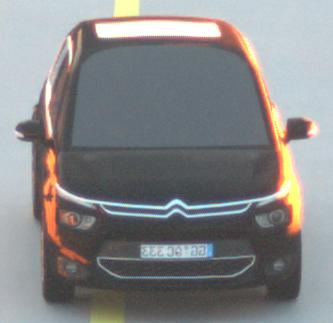
Make: Citroen
Model: Grand C4 Picasso VTi 120
Detailed model: Grand C4 Picasso (II)
Model produced from: 2013/10
Model produced until: 2015/02
Doors: 5
Color: black
Road condition: dry road
Daytime: sunrise or sunset
Contrast: medium contrast